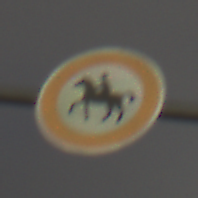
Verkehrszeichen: VerbotReiter
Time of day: SunriseSunset
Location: Outdoor (Nature)
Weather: PartlyCloudy
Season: NotSpecified
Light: Natural